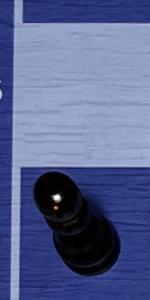
Label: Pawn_Black